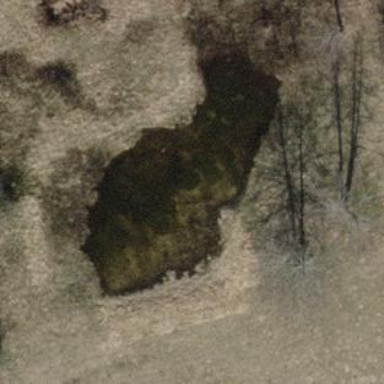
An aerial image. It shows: Serene pond surrounded by nature.